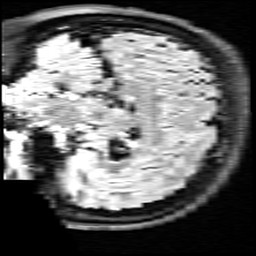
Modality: FLAIR
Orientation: sagittal
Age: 69
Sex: female
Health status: healthy
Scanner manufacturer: siemens
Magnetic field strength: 3 T
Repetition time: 9 s
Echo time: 0.088 s